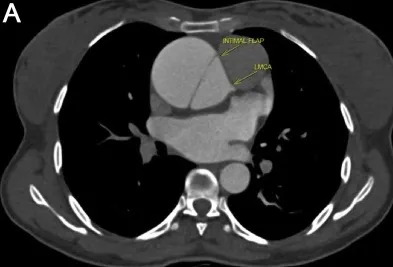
A and B: Axial Multiplanar Reconstruction (MPR) of the 45% phase of the gated CT Aortogram study showing the relationship of the intimal flap with the right coronary artery (RCA) and the left main coronary artery (LMCA).
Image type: radiology (ct)